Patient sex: F
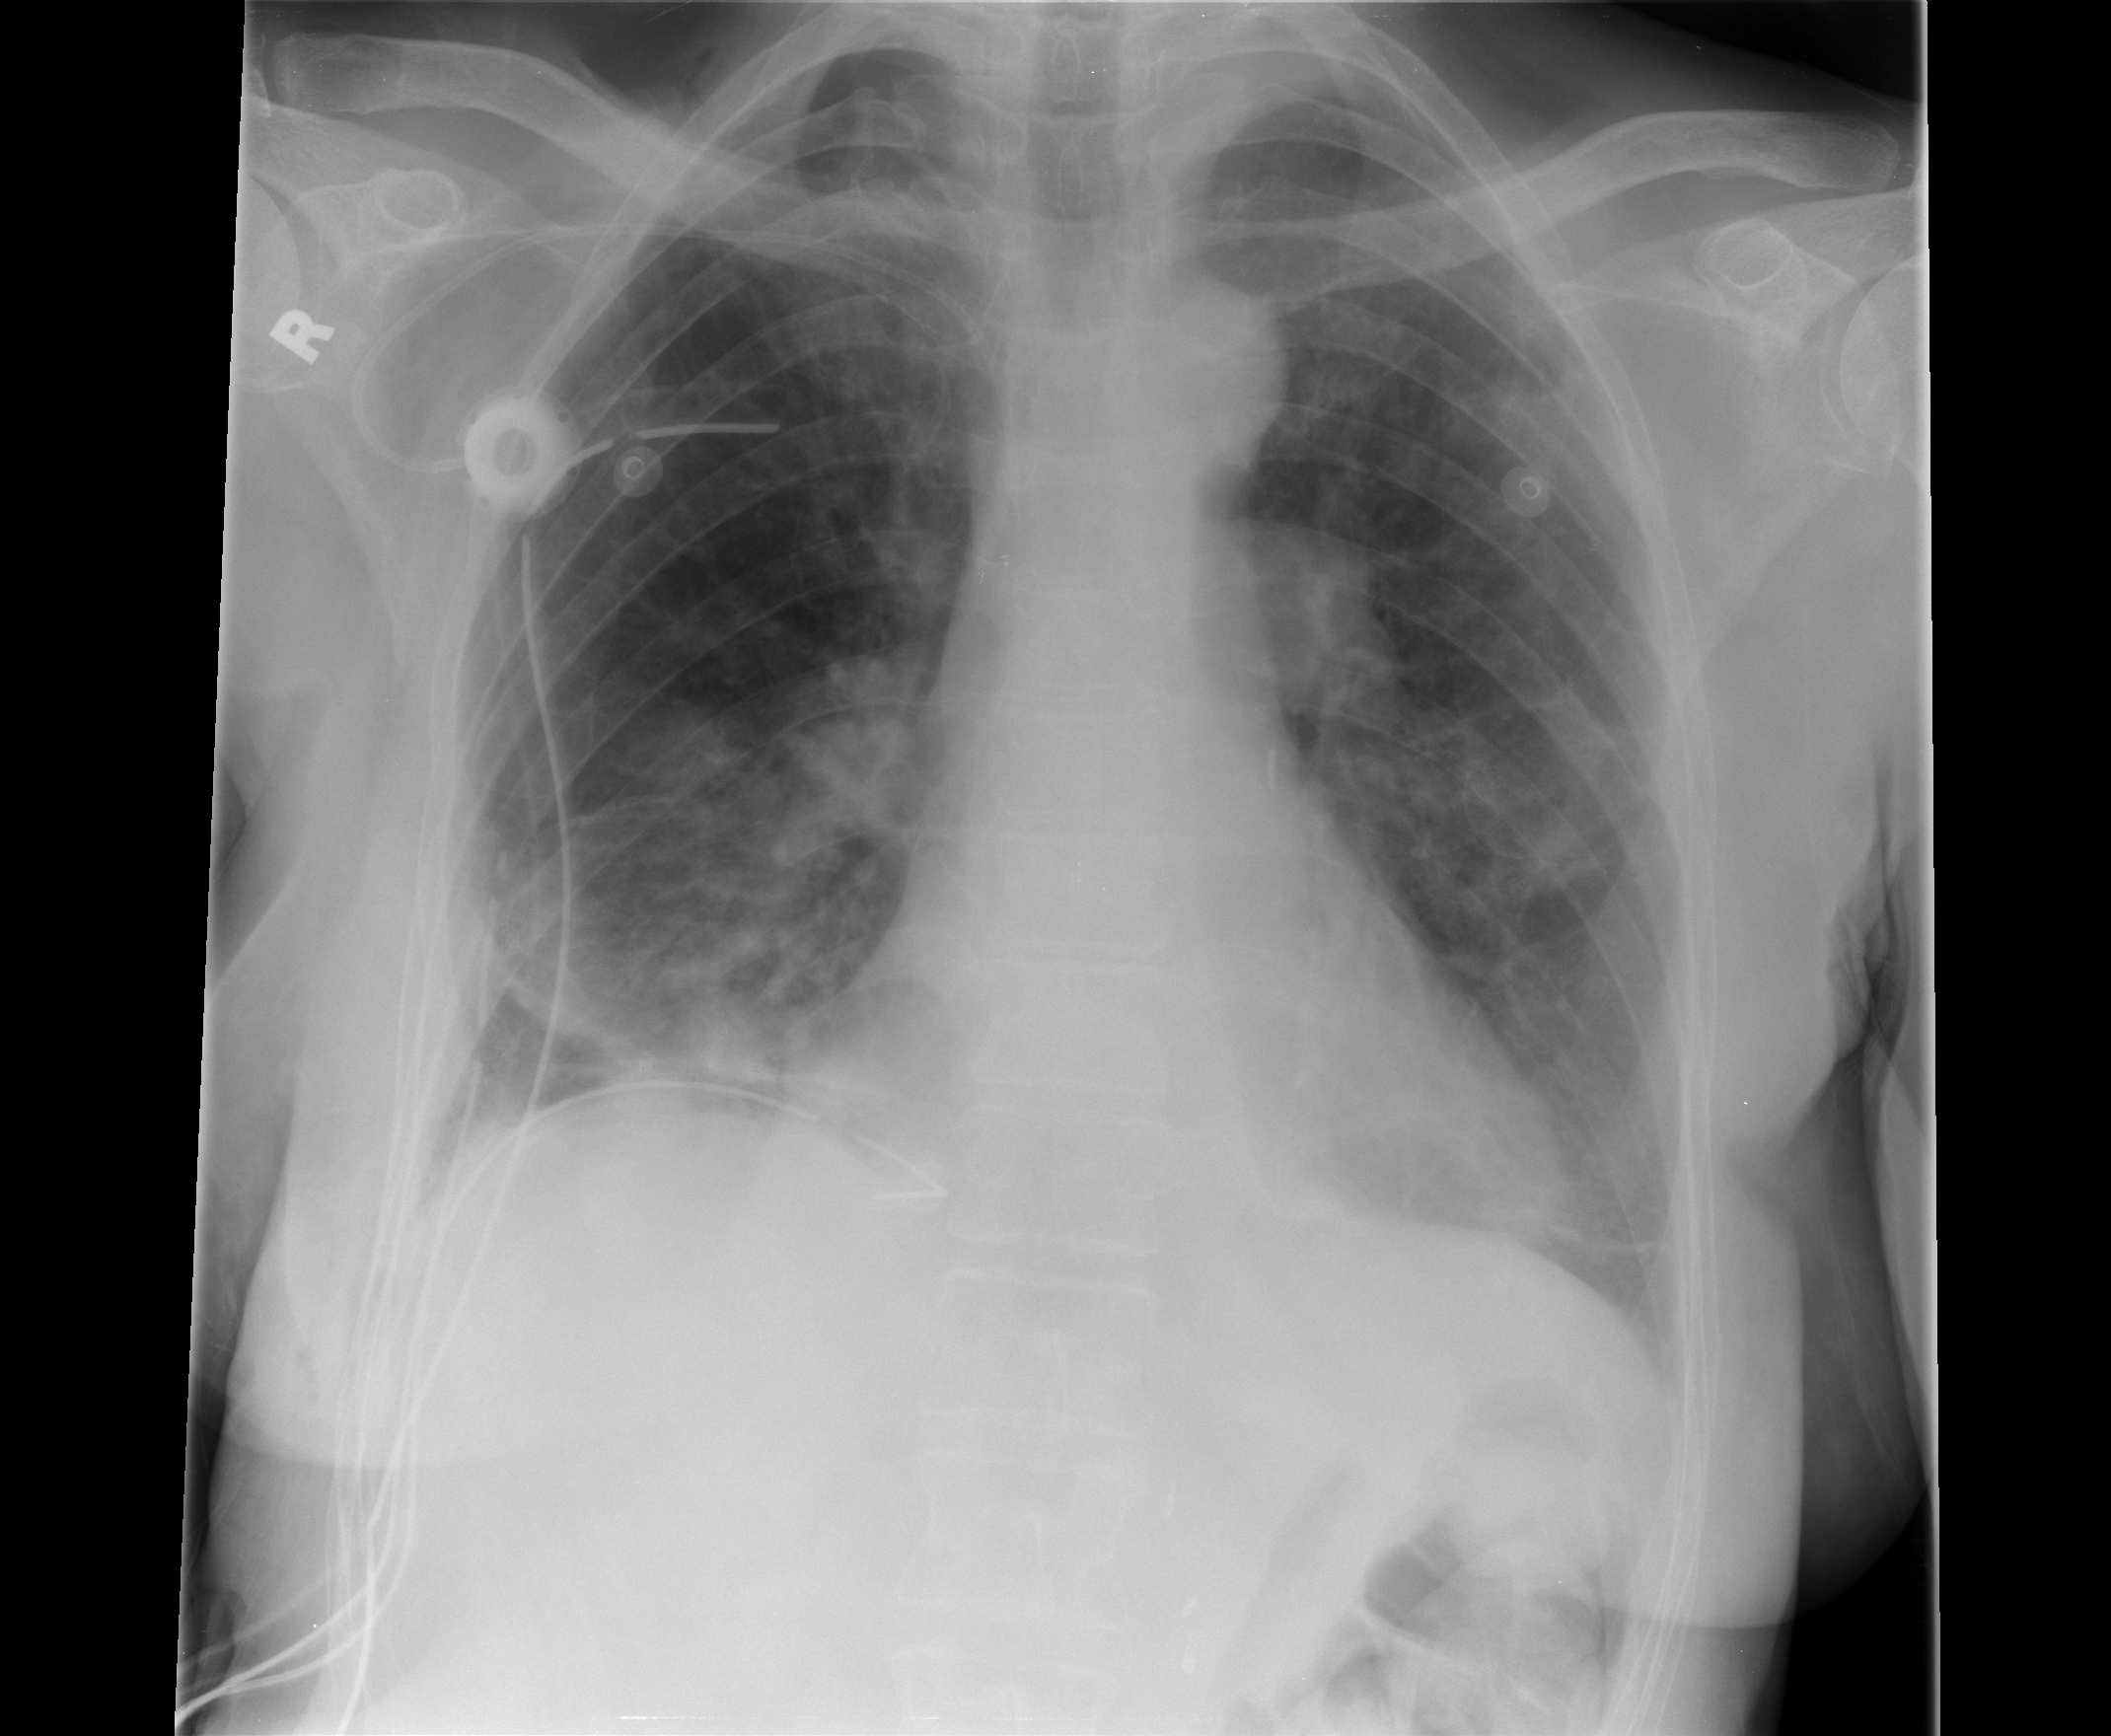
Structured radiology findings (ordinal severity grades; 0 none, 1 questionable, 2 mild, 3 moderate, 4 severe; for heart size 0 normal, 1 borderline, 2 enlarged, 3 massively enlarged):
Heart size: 0
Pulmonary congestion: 0
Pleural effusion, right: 1
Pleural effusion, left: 0
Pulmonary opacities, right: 1
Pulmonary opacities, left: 0
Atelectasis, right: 2
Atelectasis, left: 1